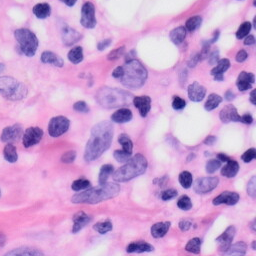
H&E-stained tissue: Skin